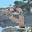
Label: 9